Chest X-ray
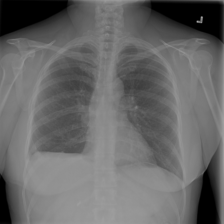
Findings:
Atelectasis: negative
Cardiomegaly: negative
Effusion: negative
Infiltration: negative
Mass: negative
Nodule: negative
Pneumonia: negative
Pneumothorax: negative
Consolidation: negative
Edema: negative
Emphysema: negative
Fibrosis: negative
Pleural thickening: negative
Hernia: negative